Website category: book
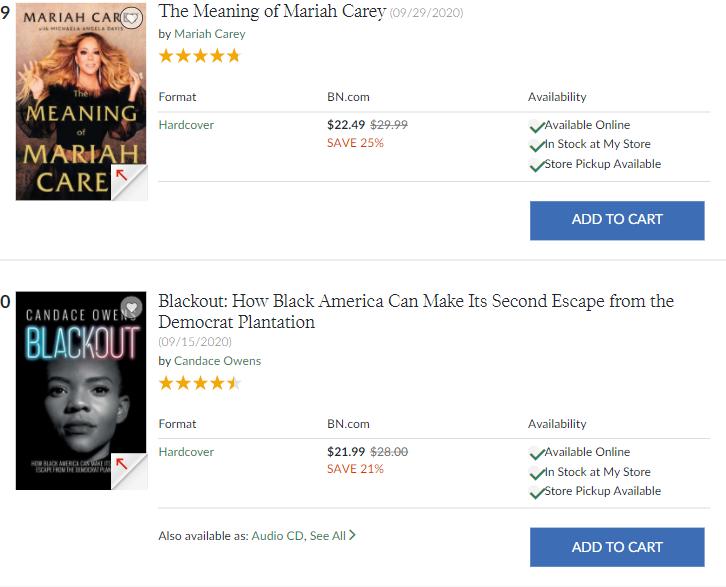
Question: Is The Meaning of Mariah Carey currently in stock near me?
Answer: yes

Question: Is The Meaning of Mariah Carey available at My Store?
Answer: yes

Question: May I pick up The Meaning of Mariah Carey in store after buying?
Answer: yes

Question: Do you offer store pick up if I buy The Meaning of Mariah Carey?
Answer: yes

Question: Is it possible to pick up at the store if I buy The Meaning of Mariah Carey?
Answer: yes

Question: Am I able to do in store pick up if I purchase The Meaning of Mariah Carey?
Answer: yes

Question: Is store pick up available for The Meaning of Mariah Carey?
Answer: yes

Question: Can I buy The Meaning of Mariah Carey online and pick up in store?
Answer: yes